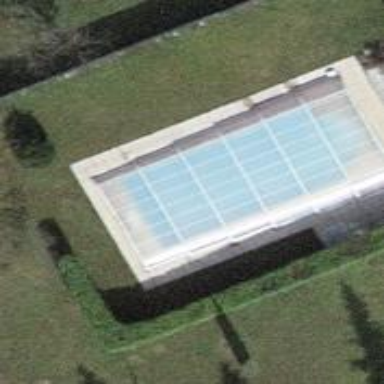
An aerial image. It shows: Swimming pool located in leisure land.